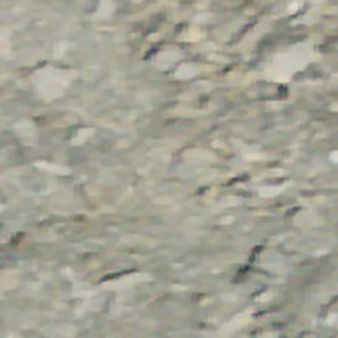
Label: other